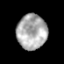
Tissue: prostate
Cell type: T cells
Senescence score: 0.2983
Nuclear area (px): 1025
Mean DAPI intensity: 172.683